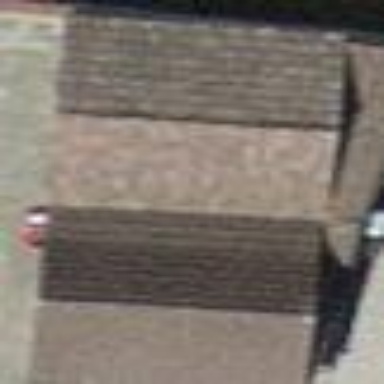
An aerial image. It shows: Shed building.